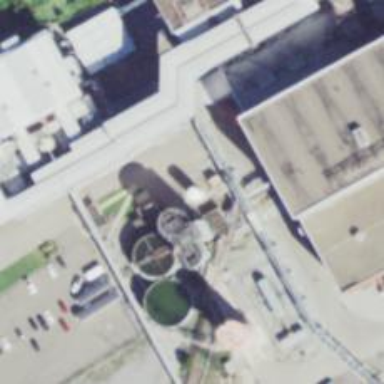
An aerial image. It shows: Storage tank with man-made structure.